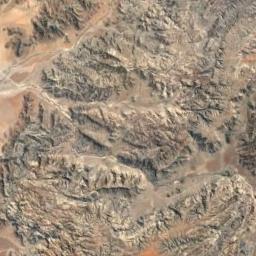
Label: mountain